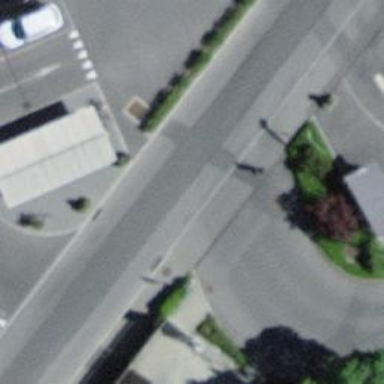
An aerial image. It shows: Marked road crossing.